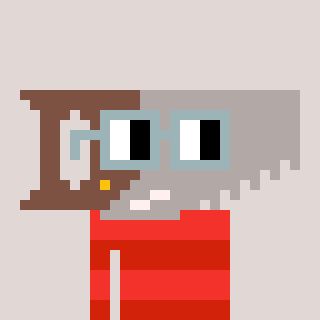
a pixel art character with square dark gray glasses, a saw-shaped head and a red-colored body on a warm background